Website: ulta-beauty
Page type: billing-address
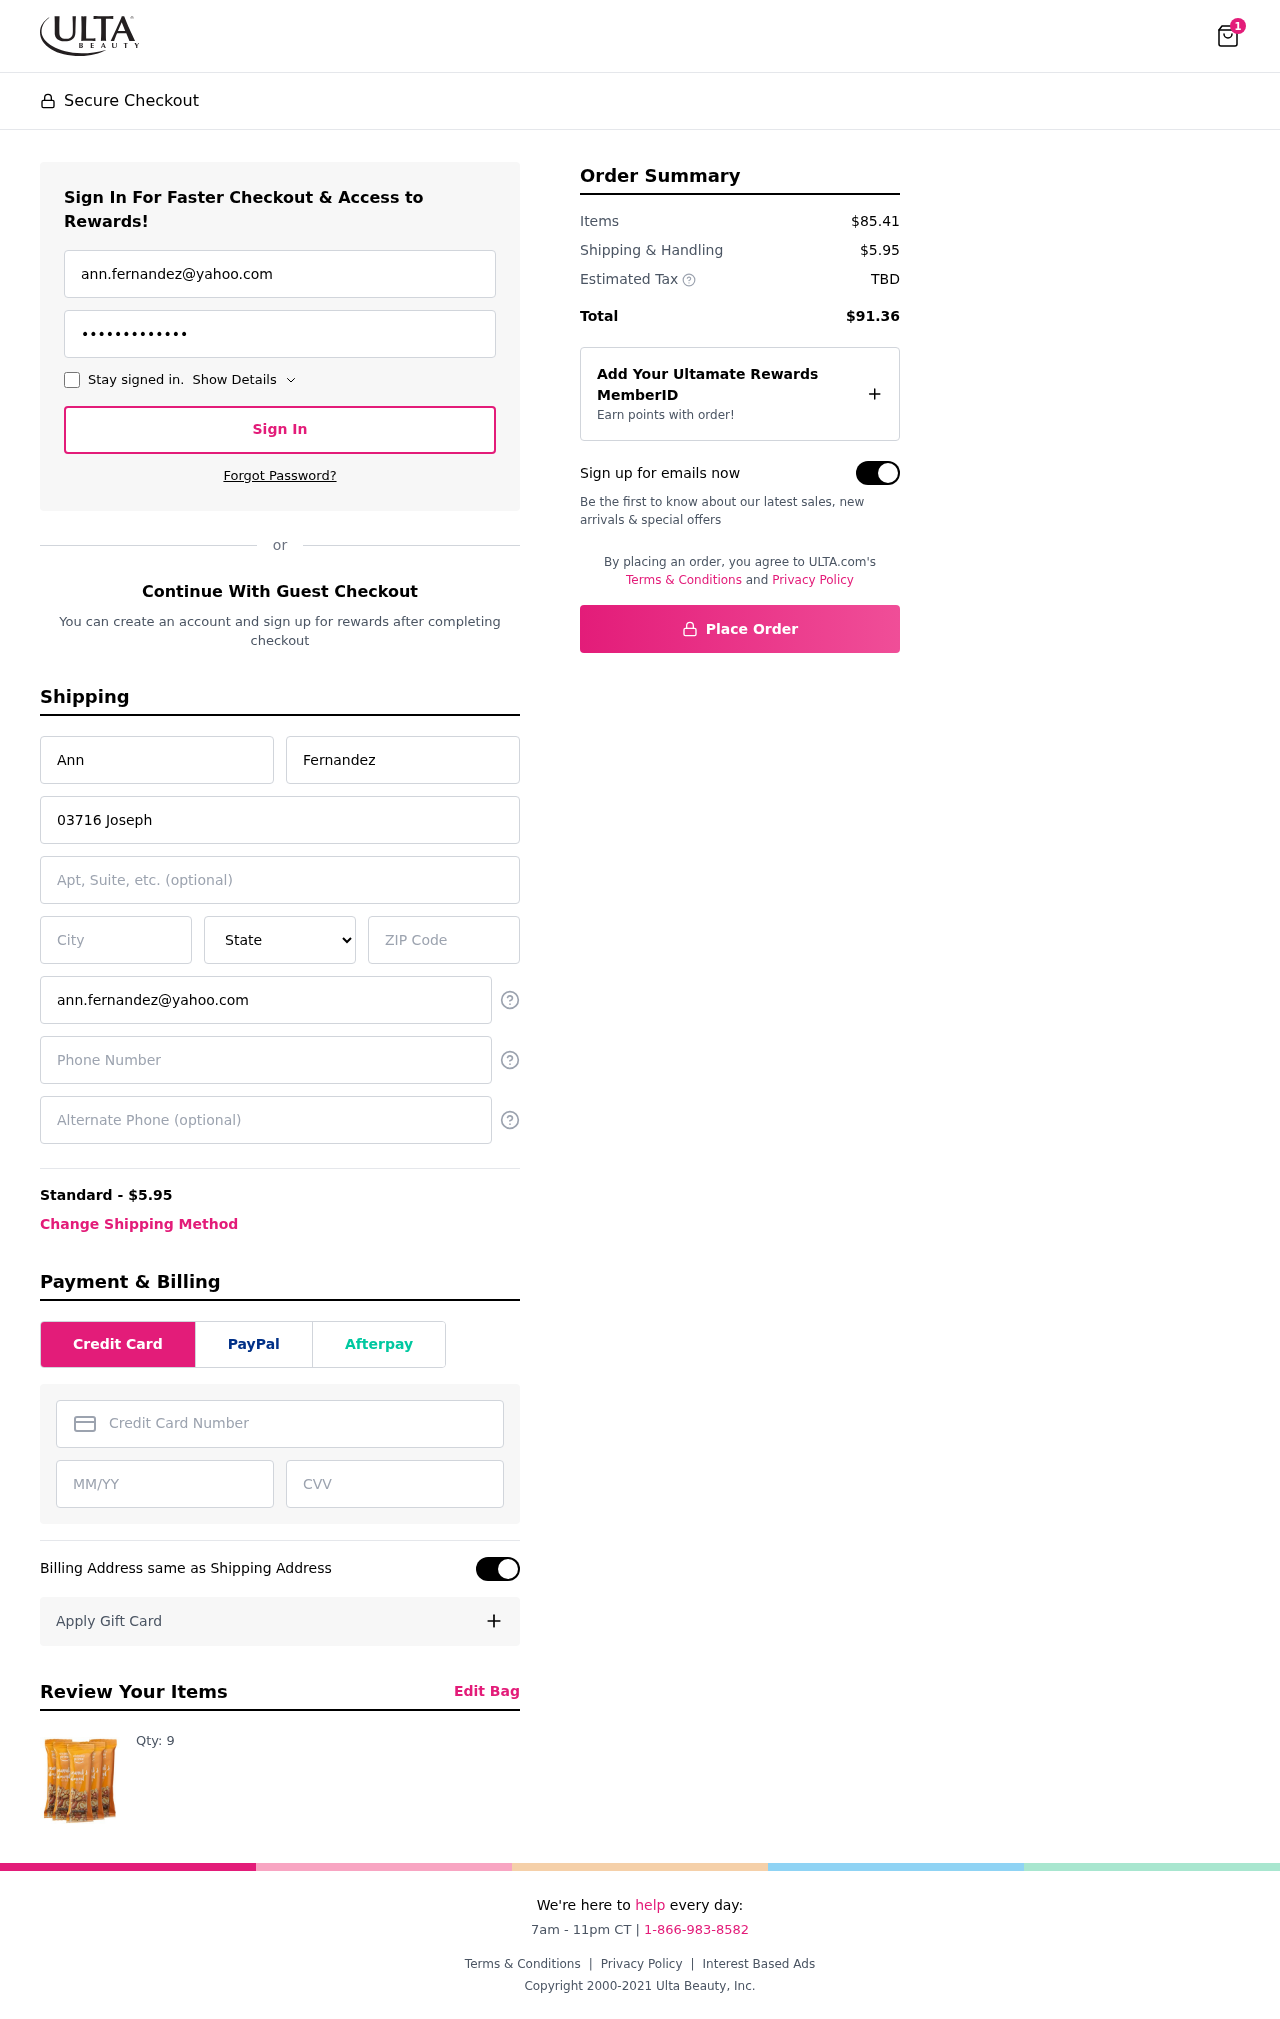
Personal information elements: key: PII_STATE
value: Illinois
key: PII_EMAIL
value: ann.fernandez@yahoo.com
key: PII_FIRSTNAME
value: Ann
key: PII_LASTNAME
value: Fernandez
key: PII_STREET
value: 03716 Joseph Ports
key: PII_STREET2
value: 84372 Ronnie Trail
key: PII_CITY
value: Theresastad
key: PII_POSTCODE
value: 19930
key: PII_PHONE
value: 3545786274
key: PII_CARD_NUMBER
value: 3470 5547 5924 524
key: PII_CARD_EXPIRY
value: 09/28
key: PII_CARD_CVV
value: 0584
Product elements: key: PRODUCT1_QUANTITY
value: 9
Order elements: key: ORDER_NUM_ITEMS
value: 1
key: ORDER_SHIPPING_COST
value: $5.95
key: ORDER_SUBTOTAL
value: $85.41
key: ORDER_TOTAL
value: $91.36